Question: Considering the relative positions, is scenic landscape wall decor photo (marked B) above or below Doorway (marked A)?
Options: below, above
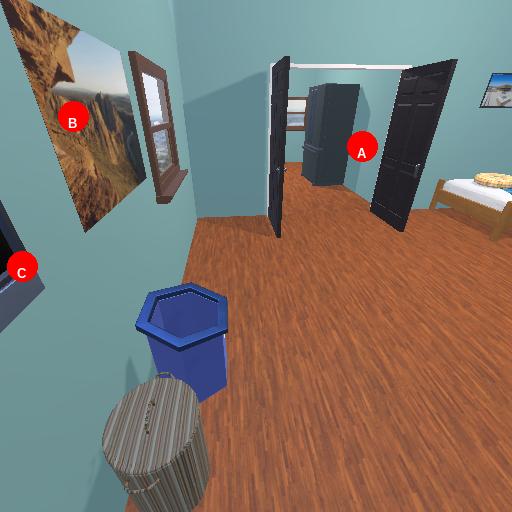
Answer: below